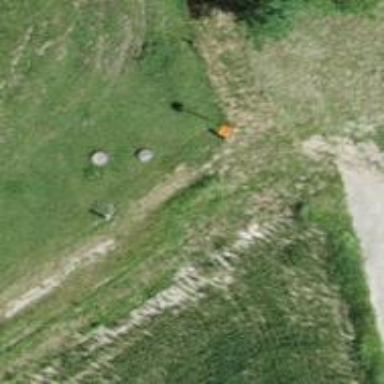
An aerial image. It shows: View of pole with roofed pipeline marker.